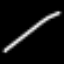
Label: line